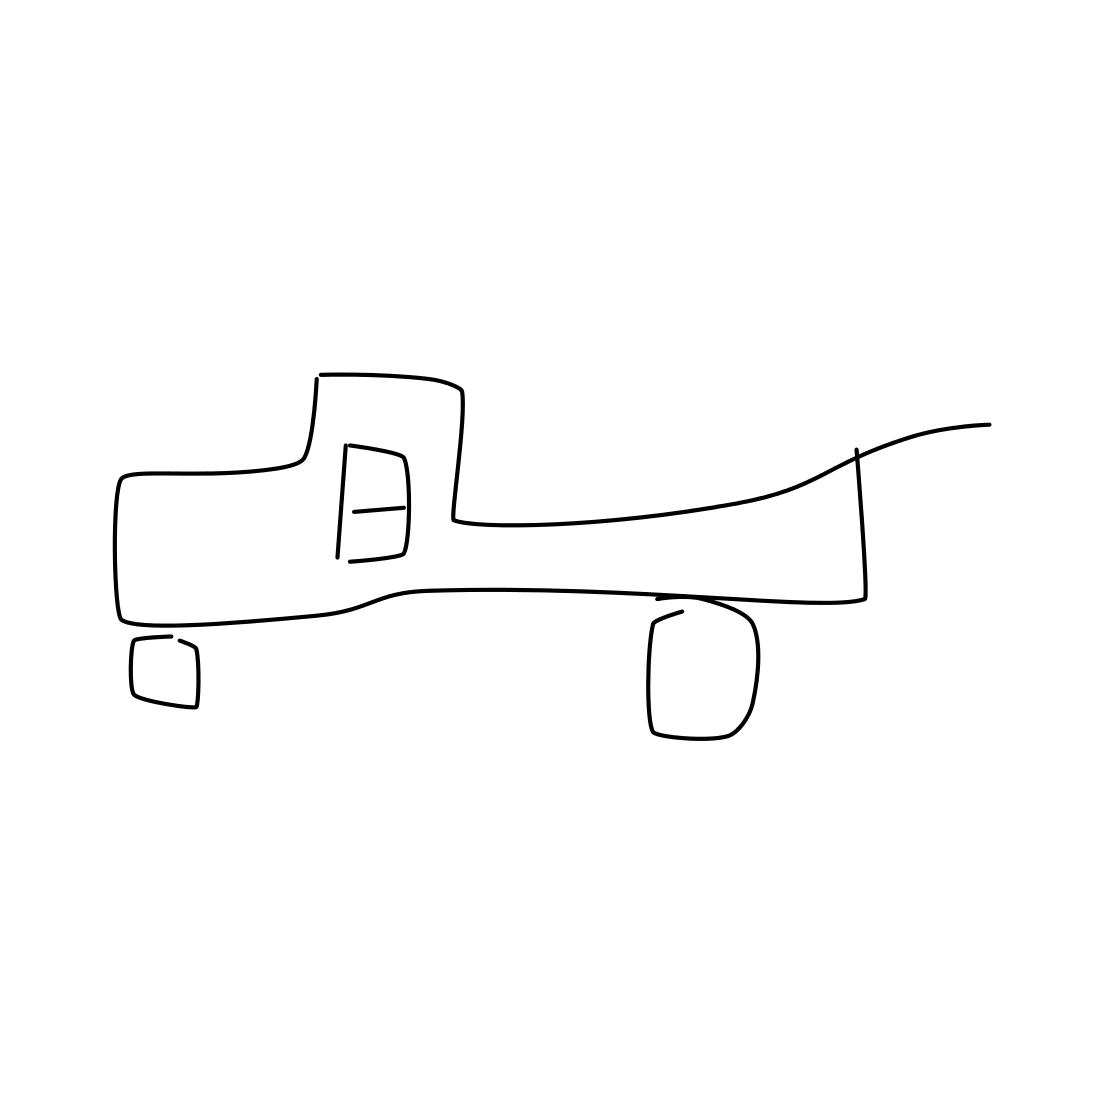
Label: pickup truck